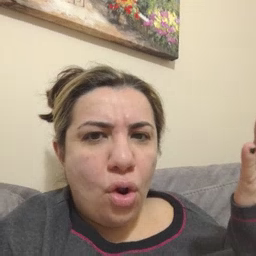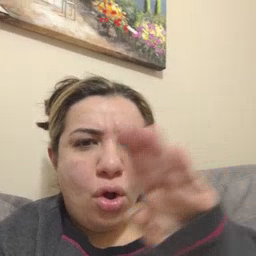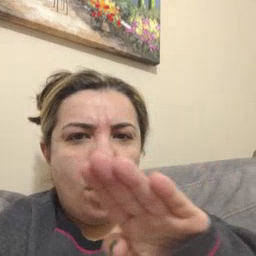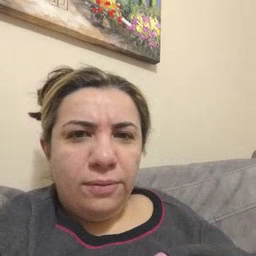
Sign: close